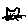
Label: cat